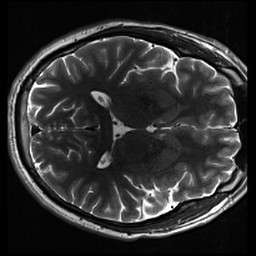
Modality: inplaneT2
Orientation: axial